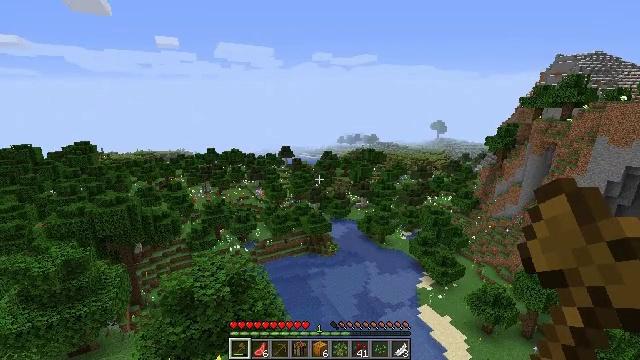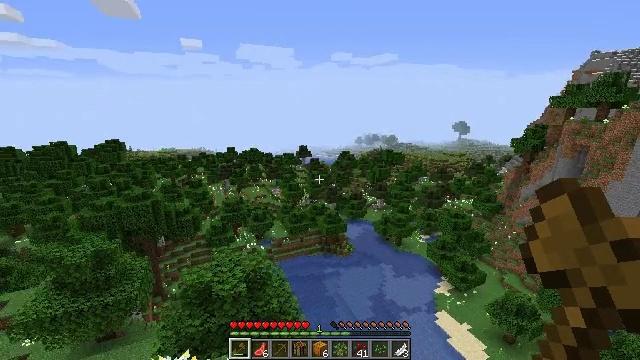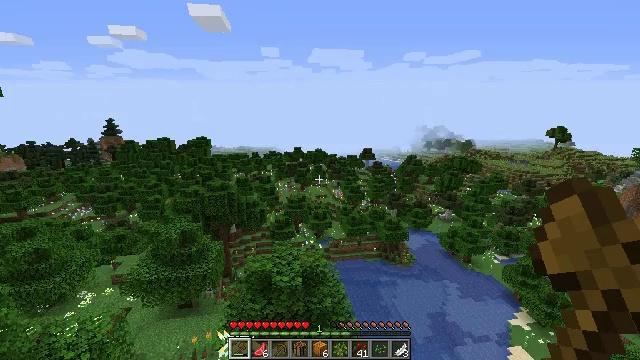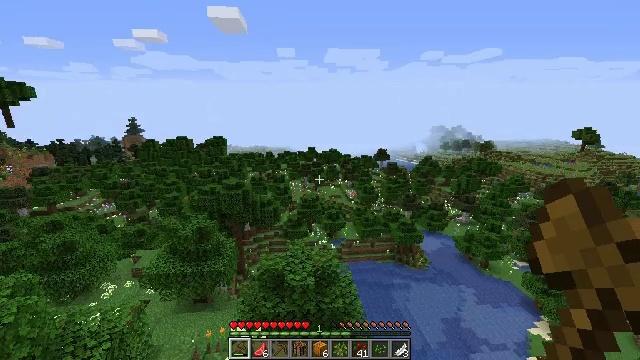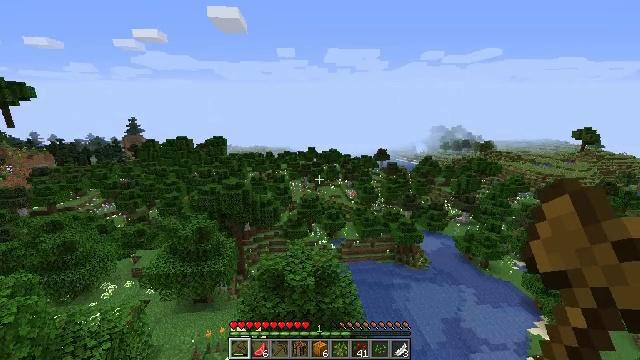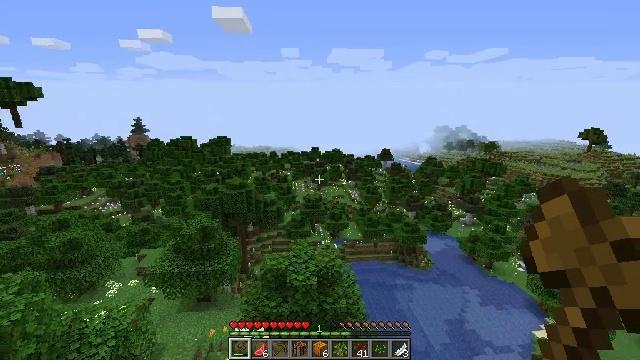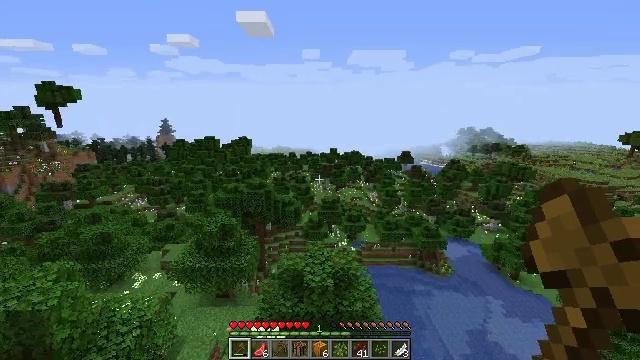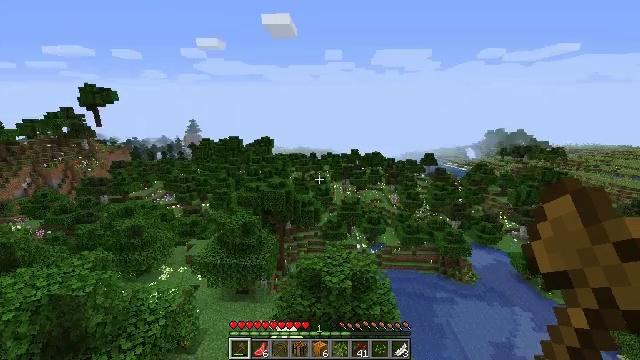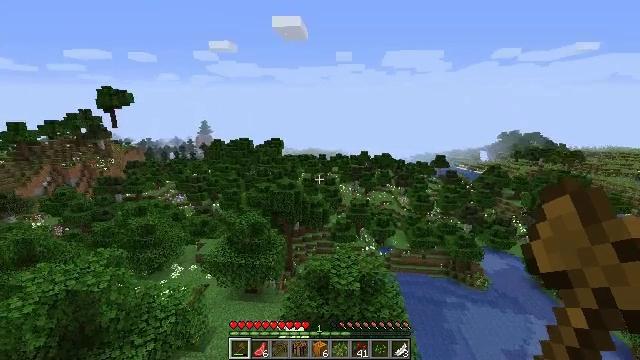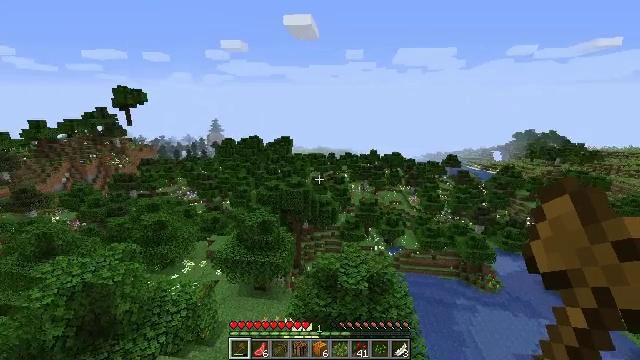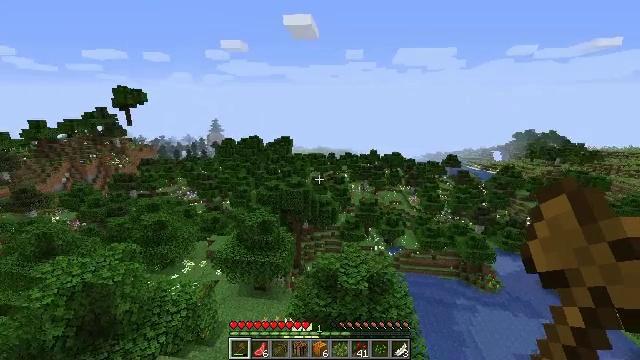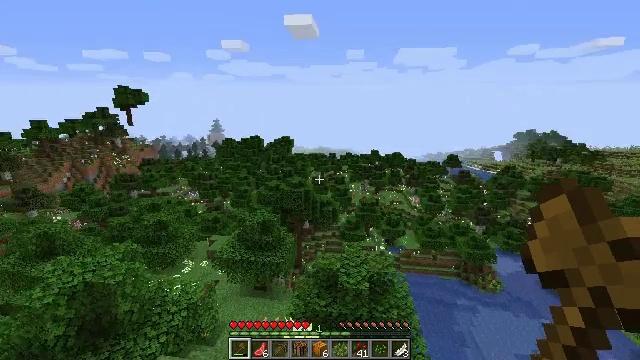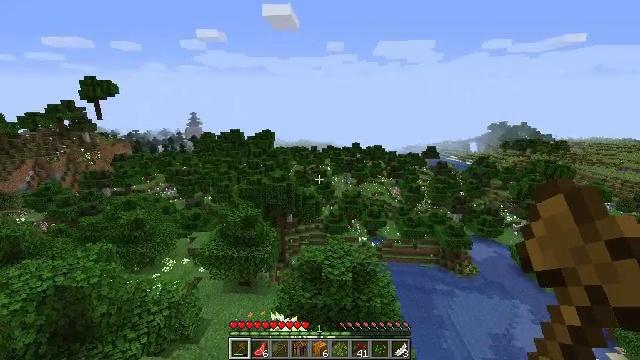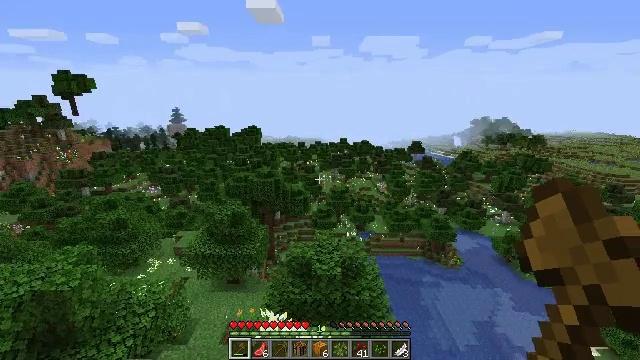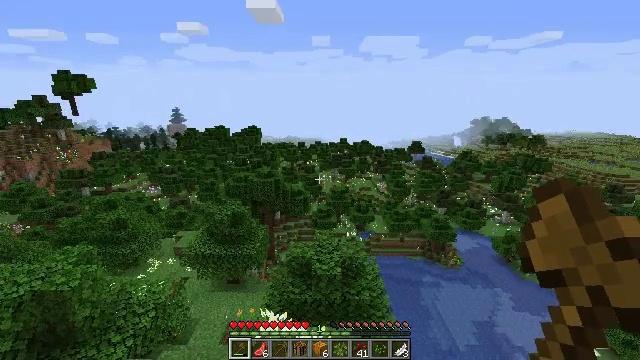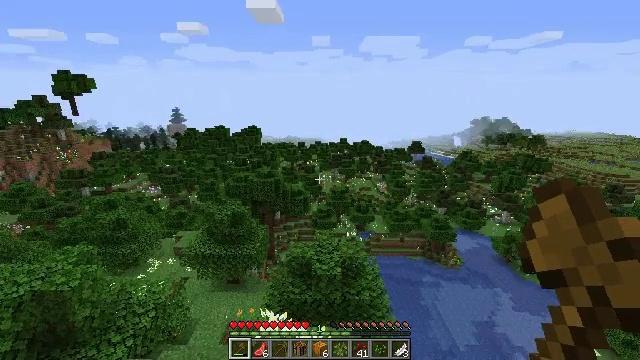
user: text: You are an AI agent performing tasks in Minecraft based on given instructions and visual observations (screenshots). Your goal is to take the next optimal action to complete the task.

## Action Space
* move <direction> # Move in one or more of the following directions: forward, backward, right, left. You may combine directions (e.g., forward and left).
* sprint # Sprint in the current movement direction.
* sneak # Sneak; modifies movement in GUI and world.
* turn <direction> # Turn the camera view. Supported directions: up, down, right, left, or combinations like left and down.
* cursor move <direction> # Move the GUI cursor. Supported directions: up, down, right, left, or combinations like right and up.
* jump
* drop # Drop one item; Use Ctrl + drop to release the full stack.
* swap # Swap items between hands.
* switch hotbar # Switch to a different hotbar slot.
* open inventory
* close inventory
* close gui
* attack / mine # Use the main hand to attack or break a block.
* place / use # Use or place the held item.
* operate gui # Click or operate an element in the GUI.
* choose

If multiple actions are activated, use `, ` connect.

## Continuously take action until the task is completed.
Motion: motion action
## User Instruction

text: Pick up the cornflower in the field.
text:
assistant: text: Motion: turn left
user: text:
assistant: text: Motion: turn left
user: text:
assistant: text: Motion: turn left
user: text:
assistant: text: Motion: no_op
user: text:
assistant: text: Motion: no_op
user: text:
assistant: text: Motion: turn left
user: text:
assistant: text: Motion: turn left
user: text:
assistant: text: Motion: turn left
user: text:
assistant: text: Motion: turn left
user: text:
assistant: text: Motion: no_op
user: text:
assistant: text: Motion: no_op
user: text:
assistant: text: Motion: turn right and down
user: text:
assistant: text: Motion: turn right
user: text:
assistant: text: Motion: no_op
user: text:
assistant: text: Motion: no_op
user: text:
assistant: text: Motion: no_op
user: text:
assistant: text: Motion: turn left and up
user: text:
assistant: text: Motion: turn left and up
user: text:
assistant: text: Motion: turn left and down
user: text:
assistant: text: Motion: turn left and up
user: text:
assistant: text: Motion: turn left
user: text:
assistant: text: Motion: no_op
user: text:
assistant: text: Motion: turn left
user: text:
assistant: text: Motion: turn left
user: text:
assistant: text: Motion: turn left
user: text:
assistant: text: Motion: turn left
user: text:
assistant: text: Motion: turn left
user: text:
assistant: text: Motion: turn left
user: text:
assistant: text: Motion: move forward, turn left
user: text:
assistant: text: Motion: move forward, turn left